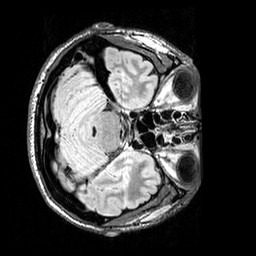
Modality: FLAIR
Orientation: axial
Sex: male
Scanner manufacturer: siemens
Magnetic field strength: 3 T
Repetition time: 5 s
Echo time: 0.395 s